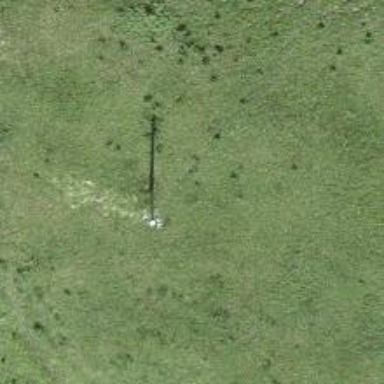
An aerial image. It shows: Power pole.